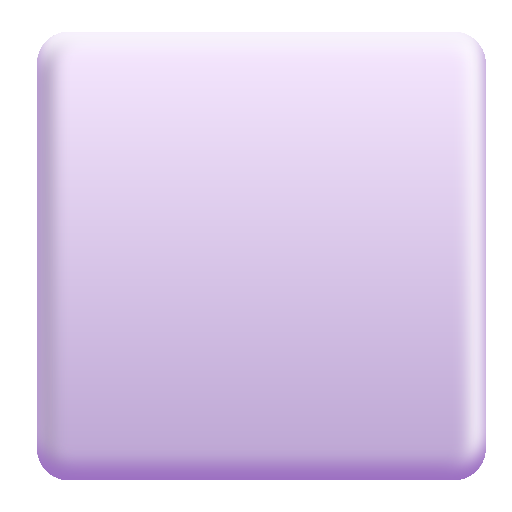
white large square color